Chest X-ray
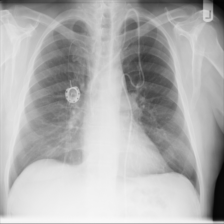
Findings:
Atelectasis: negative
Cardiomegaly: negative
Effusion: negative
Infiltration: negative
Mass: negative
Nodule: negative
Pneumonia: negative
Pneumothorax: negative
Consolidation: negative
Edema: negative
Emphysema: negative
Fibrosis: negative
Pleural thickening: negative
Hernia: negative